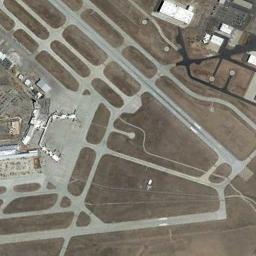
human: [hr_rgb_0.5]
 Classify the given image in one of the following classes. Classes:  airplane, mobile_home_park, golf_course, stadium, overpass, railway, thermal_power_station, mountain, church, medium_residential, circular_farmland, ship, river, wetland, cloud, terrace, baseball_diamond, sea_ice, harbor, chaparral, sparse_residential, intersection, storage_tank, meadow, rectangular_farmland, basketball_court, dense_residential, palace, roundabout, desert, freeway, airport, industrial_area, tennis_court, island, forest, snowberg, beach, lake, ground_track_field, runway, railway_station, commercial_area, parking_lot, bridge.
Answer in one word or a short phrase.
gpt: airport